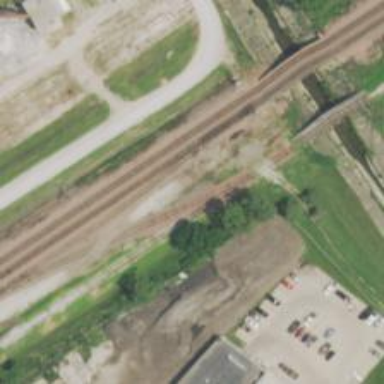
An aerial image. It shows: Railway spur junction.